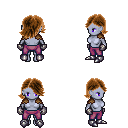
a pixel art fantasy rpg character, female body template, dark elf, purple skin, leather shoulder armor, magenta pants, brown swoop hairstyle, metal gloves, metal boots, four views (front, back, left, right), 2x2 character sprite sheet, small pixel art, hard edges, no anti-aliasing